Question: Here's my CSS:
'''
div.devis-top {
background-color:#367fb1;
-moz-border-top-right-radius: 20px;
-webkit-border-top-right-radius: 20px;
-khtml-border-top-right-radius: 20px;
border-top-right-radius: 20px;
-moz-border-top-left-radius: 20px;
-webkit-border-top-left-radius: 20px;
-khtml-border-top-left-radius: 20px;
border-top-left-radius: 20px;
}
div.devis-top div {
padding:10px 10px 10px 20px;
border:1px solid red;
}
div.devis-description {
text-align:center;
}
span.devis-top-professionnels,
span.devis-top-particuliers {
letter-spacing:-1px;
font-weight:bold;
text-transform:uppercase;
}
span.devis-top-professionnels {
color:#edba00;
}
span.devis-top-particuliers {
}
span.devis-top-vice-versa,
span.devis-top-slogan {
color:#ffffff;
text-transform:uppercase;
}
span.devis-top-slogan {
font-size:18px;
font-weight:bold;
letter-spacing:2px;
}
img#points-de-suspension {
vertical-align:text-top;
}
img#metiers-1 {
float:right;
position: relative;
bottom:65px;
}
'''
Here's the html code:
'''
<body class="sbody">
<div class="devis-top">
<div>
<img src="{$img_pap_devis}" alt="{$alt_img_pap_devis}" />
</div>
<div>
<span class="devis-top-professionnels">De professionnels</span>
<span class="devis-top-particuliers">a particuliers</span>
<img id="points-de-suspension" src="{$img_points_de_suspension}" />
<span class="devis-top-vice-versa">et vice versa</span>
<img id="metiers-1" src="{$img_metiers_1}" />
</div>
<div>
<img id="metiers-2" src="{$img_metiers_2}" />
<span class="devis-top-slogan">comme vous voulez... quand vous voulez</span>
</div>
</div>
</body>
'''
And here's the result:

The last sentence should be on one line, why is it split on two lines? I don't get that. Have you any idea how to correct it?
Thank you very much!
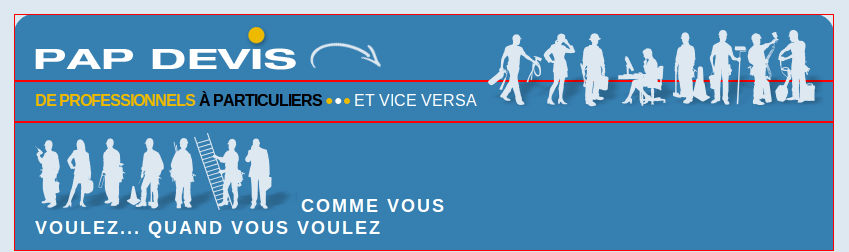
Answer: Change to this:
'''
span.devis-top-slogan {
color:#ffffff;
text-transform:uppercase;
display:block;
}
'''
here's a demo: <URL>